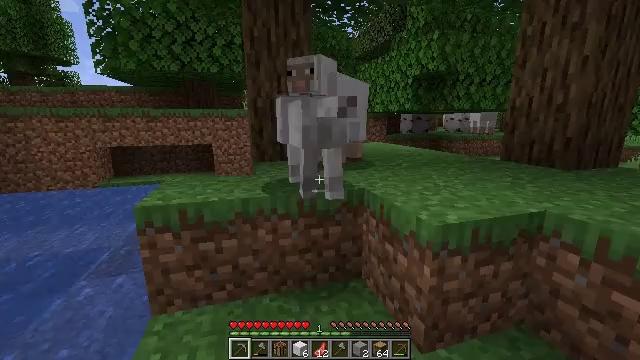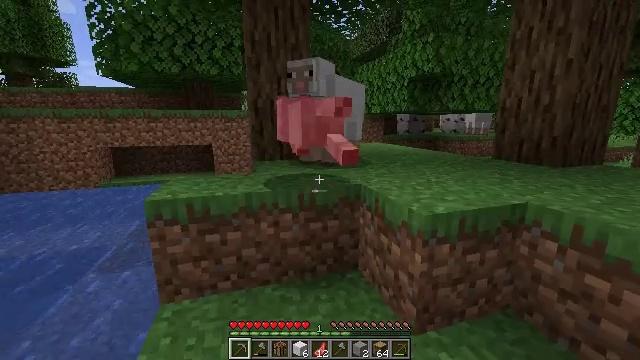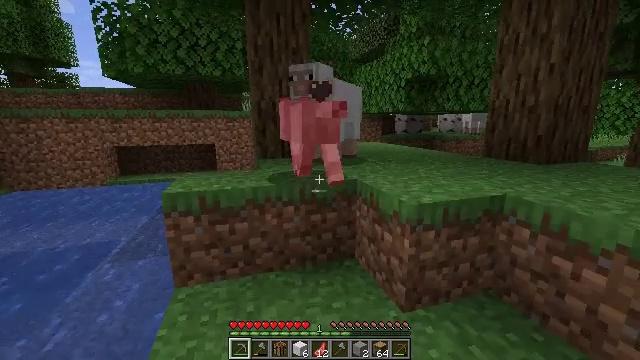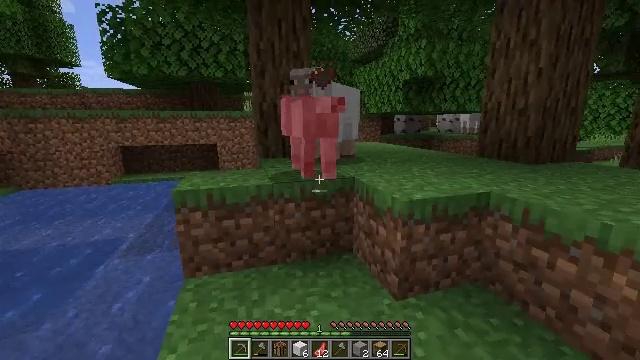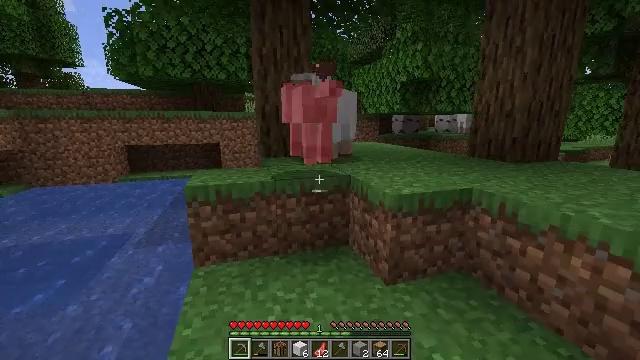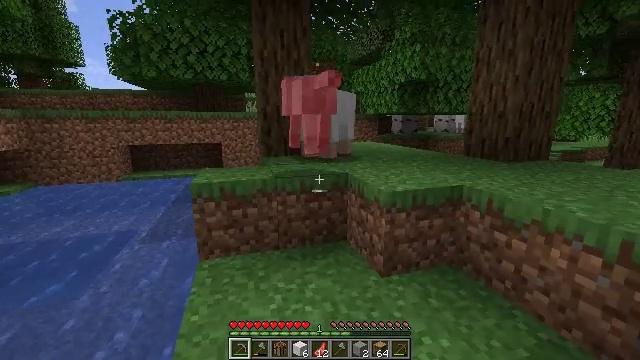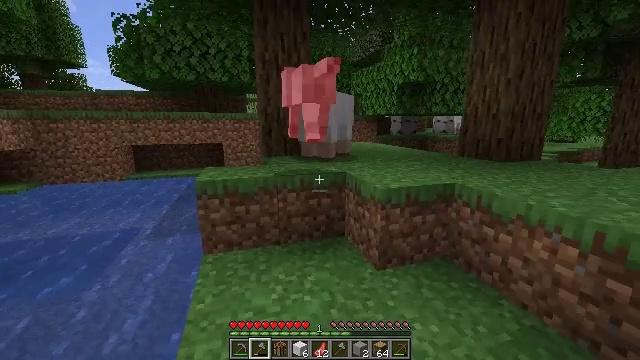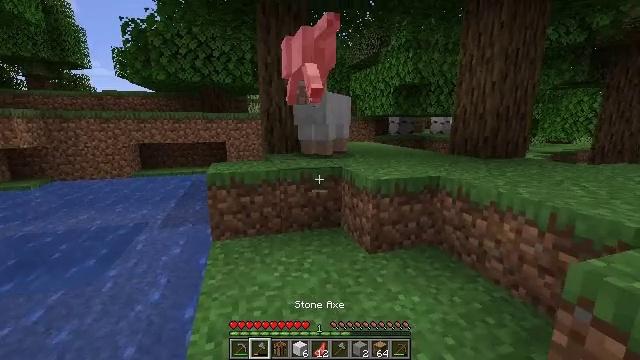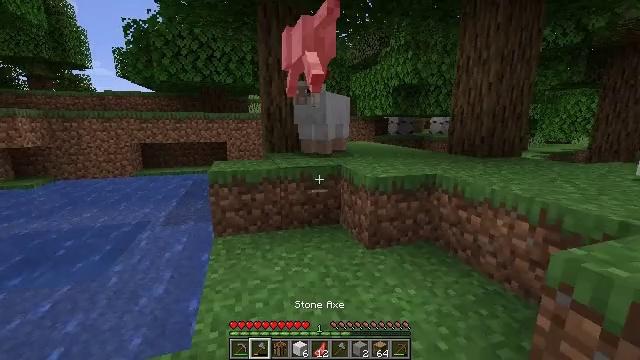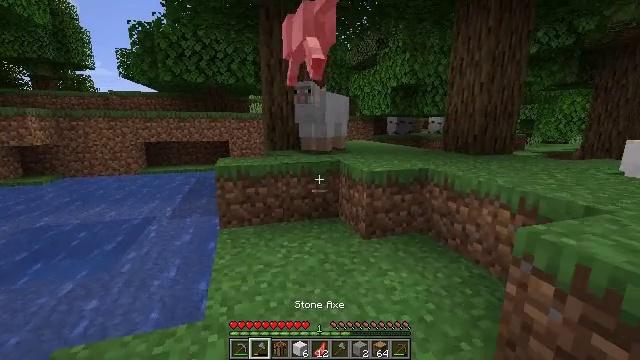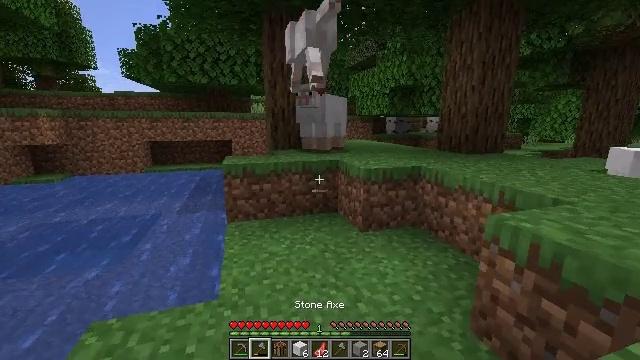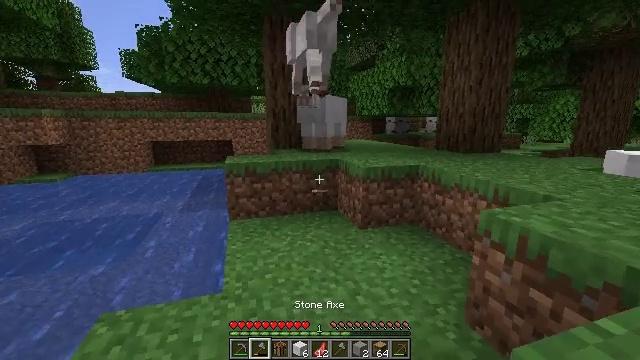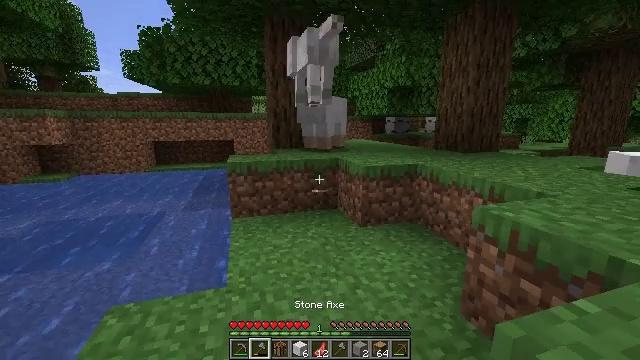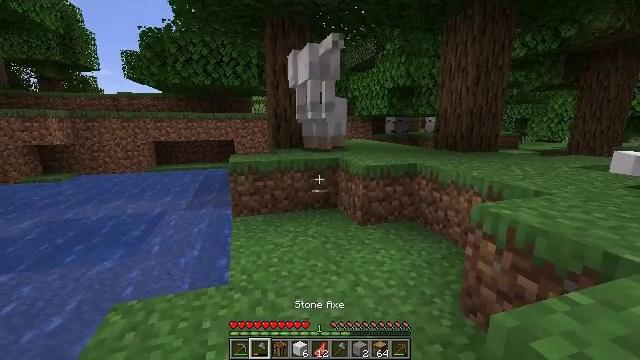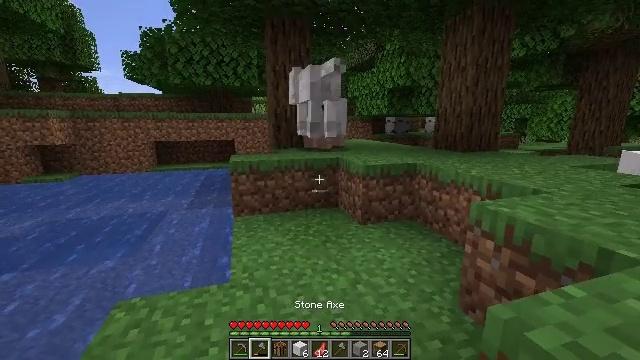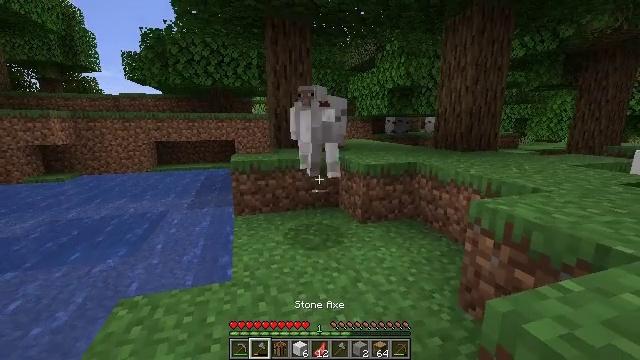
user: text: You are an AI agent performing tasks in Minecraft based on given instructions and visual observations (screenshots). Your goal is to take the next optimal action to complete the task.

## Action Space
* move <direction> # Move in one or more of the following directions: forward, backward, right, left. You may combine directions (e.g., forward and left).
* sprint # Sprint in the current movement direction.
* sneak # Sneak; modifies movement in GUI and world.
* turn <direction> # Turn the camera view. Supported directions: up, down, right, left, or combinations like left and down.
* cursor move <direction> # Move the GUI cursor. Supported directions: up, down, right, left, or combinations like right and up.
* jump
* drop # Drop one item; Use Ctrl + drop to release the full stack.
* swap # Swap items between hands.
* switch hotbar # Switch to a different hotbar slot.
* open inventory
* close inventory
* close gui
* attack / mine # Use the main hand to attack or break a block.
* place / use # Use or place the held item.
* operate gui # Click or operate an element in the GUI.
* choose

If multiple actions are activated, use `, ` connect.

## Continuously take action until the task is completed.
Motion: motion action
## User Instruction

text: Kill the wolf.
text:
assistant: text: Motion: move back
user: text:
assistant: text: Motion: move back
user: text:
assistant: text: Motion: move back
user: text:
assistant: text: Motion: move back
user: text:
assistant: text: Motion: move back
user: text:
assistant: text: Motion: move back, switch to hotbar 2
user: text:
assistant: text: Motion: move back, switch to hotbar 2
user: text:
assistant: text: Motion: move back, switch to hotbar 2
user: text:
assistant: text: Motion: move back, switch to hotbar 2
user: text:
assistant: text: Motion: move back
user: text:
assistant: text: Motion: no_op
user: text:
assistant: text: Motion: no_op
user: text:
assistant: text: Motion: no_op
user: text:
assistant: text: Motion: no_op
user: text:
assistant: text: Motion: no_op
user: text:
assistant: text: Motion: no_op
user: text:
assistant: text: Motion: no_op
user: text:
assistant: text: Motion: no_op
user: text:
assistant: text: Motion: no_op
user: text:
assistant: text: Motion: no_op
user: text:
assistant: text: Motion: no_op
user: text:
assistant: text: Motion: no_op
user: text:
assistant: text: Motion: no_op
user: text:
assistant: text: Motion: no_op
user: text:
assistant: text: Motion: no_op
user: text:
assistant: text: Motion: turn right
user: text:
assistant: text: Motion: turn right and down
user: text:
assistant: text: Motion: turn right and down
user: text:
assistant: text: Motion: turn right and down
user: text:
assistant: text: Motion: turn down